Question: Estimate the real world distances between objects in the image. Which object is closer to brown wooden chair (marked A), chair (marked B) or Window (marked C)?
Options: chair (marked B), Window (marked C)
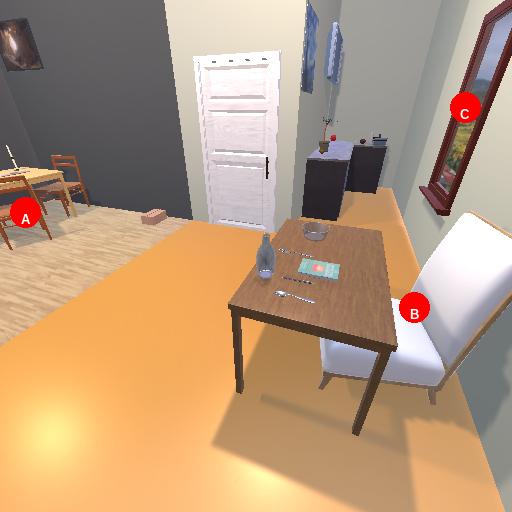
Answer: chair (marked B)